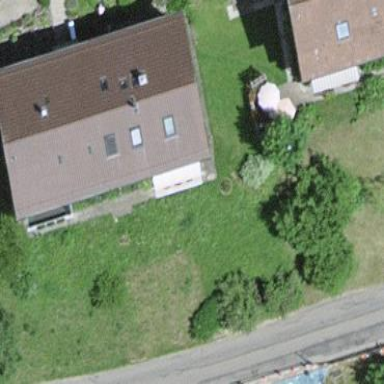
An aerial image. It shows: Residential building.